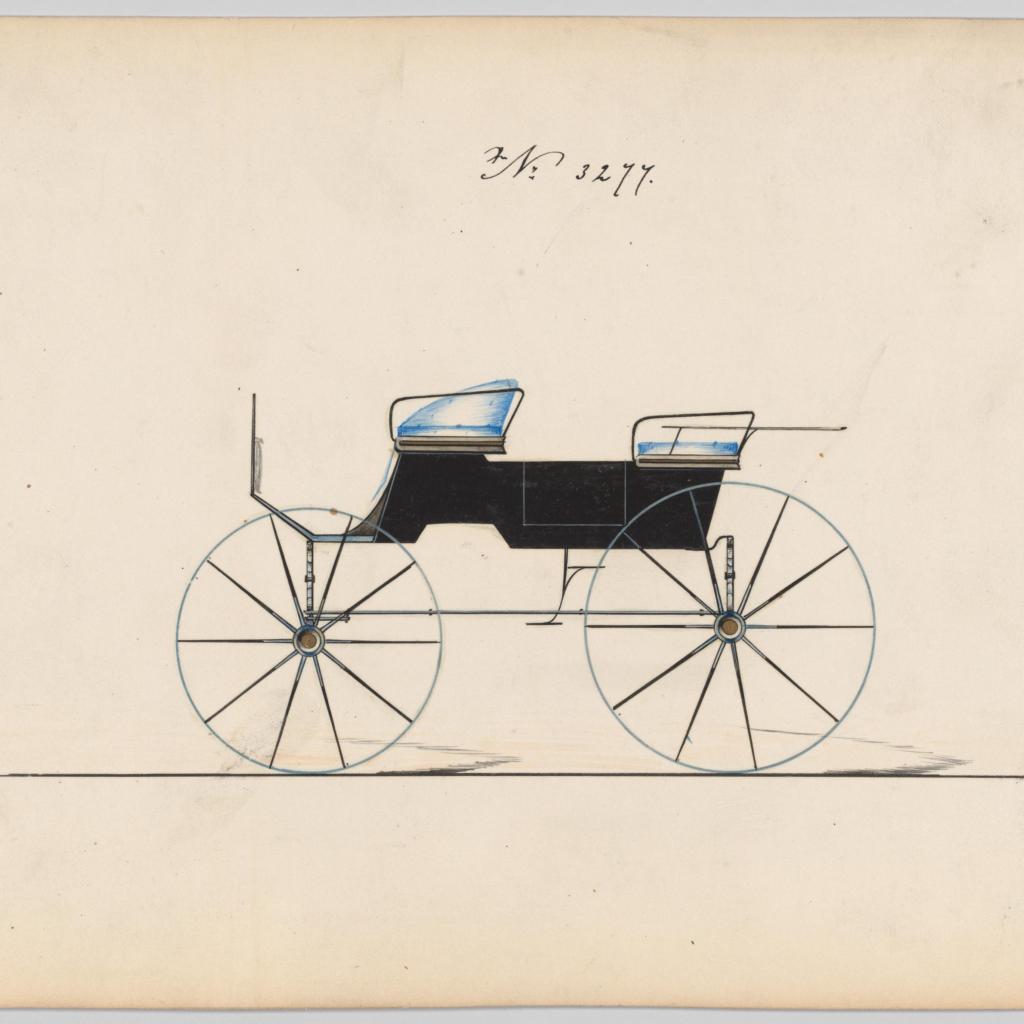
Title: Design for 4 seat Phaeton, no top, no. 3277
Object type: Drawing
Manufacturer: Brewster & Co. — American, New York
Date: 1876
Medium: Pen and black ink, watercolor and gouache with gum arabic
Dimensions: Sheet: 6 7/16 x 8 15/16 in. (16.4 x 22.7 cm)
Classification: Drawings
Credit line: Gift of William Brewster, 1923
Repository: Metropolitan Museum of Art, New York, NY